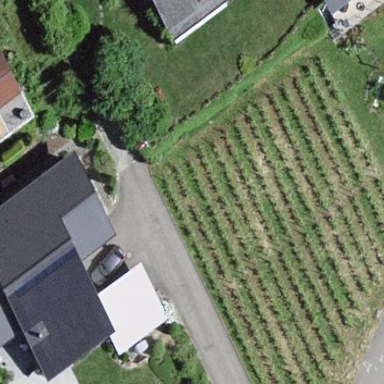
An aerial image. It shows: Beautiful vineyard in the countryside.